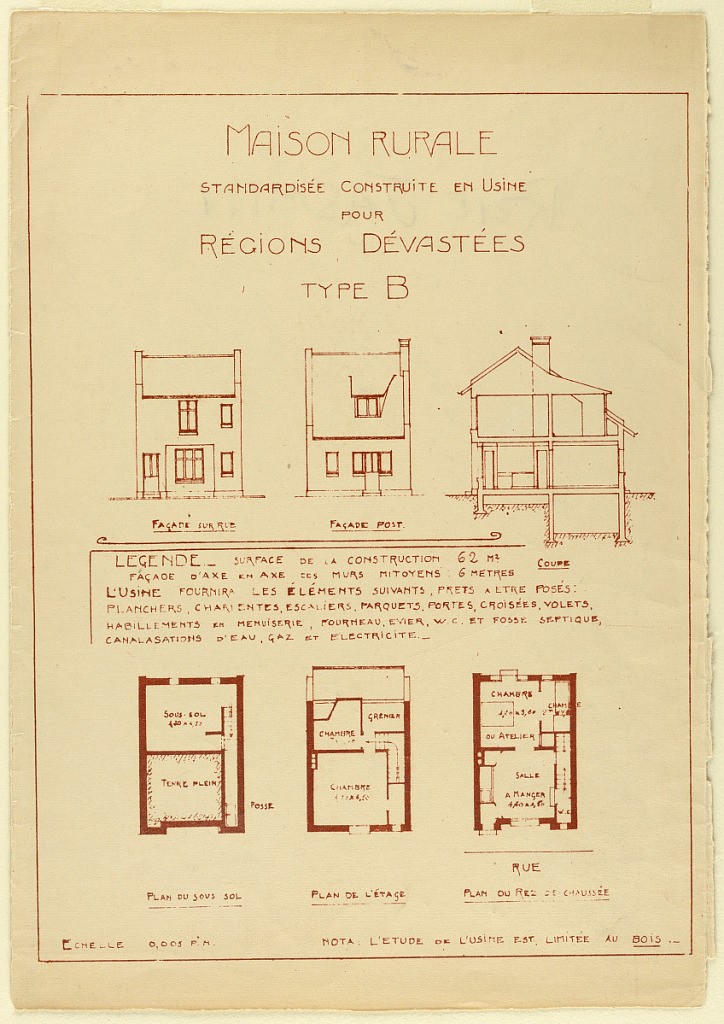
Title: Standardized Rural House
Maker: Hector Guimard, French, 1867–1942
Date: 1920
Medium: Diazo print on beige wove paper
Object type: Diazo print
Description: Shows plans of a house.